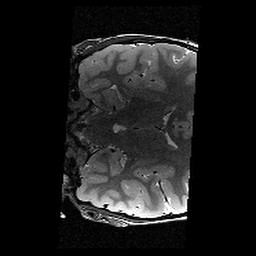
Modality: T2w
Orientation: coronal
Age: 10
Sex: male
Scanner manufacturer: siemens
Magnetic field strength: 3 T
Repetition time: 9.23 s
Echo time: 0.067 s